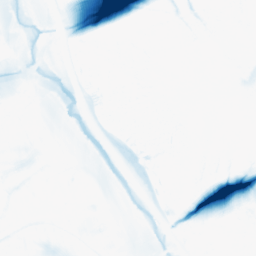
Category: morphological
Decomposition family: morphological_ellipse
Decomposition parameters: operation: closing
width: 50
height: 20
Upsampling method: bilinear
Upsampling parameters: scale: 4
Upsampling scale: 4